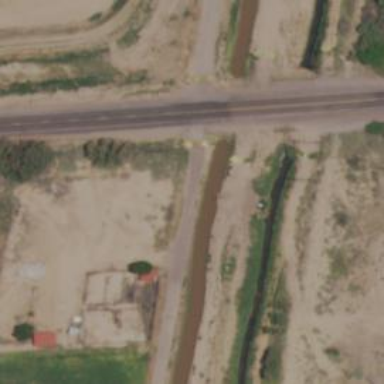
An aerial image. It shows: Culvert underpass for canal.